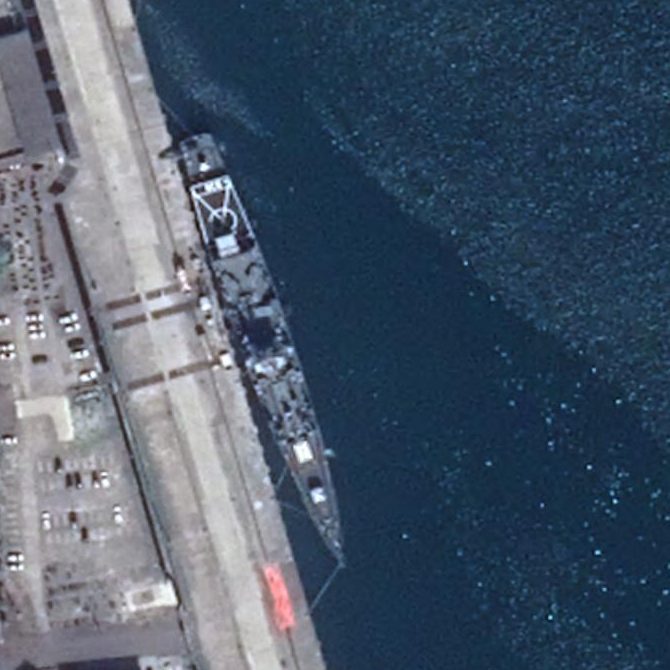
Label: Kidd-class_destroyer